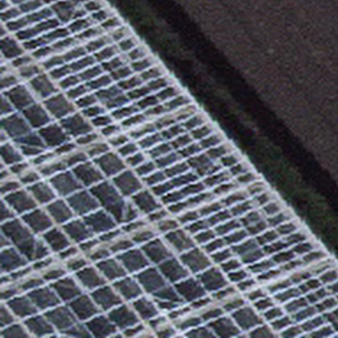
Label: other